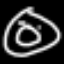
Label: donut